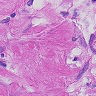
Metastatic tissue present: yes